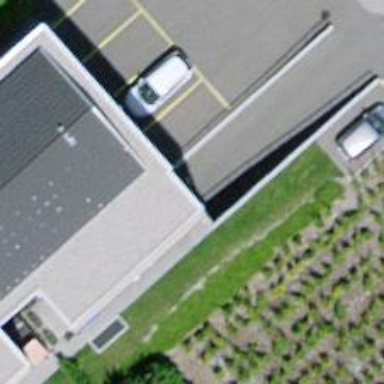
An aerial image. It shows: Parking entrance.